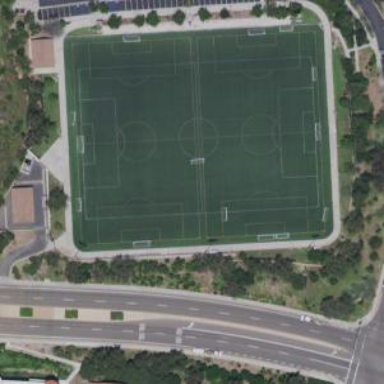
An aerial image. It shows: Soccer pitch designated for leisure and sports activities.